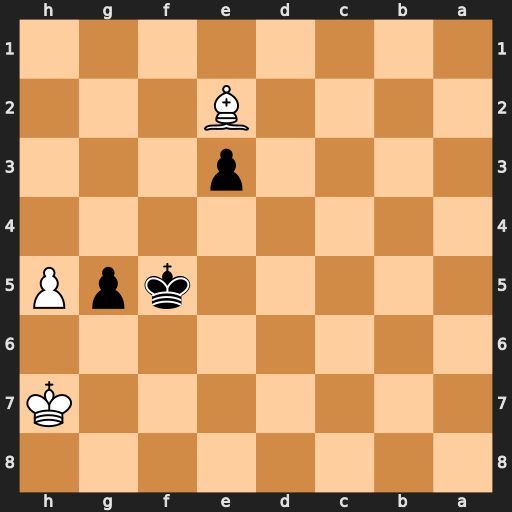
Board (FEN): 8/7K/8/5kpP/8/4p3/4B3/8
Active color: b
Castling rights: -
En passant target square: -
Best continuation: g4 Kg7 g3